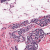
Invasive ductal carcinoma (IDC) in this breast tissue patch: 0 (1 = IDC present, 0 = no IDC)